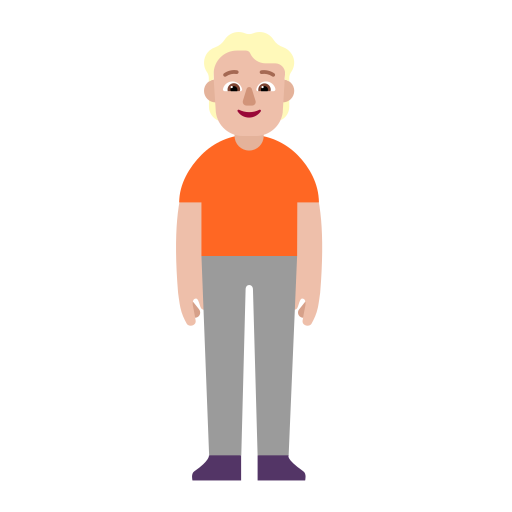
person standing flat  light